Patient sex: M
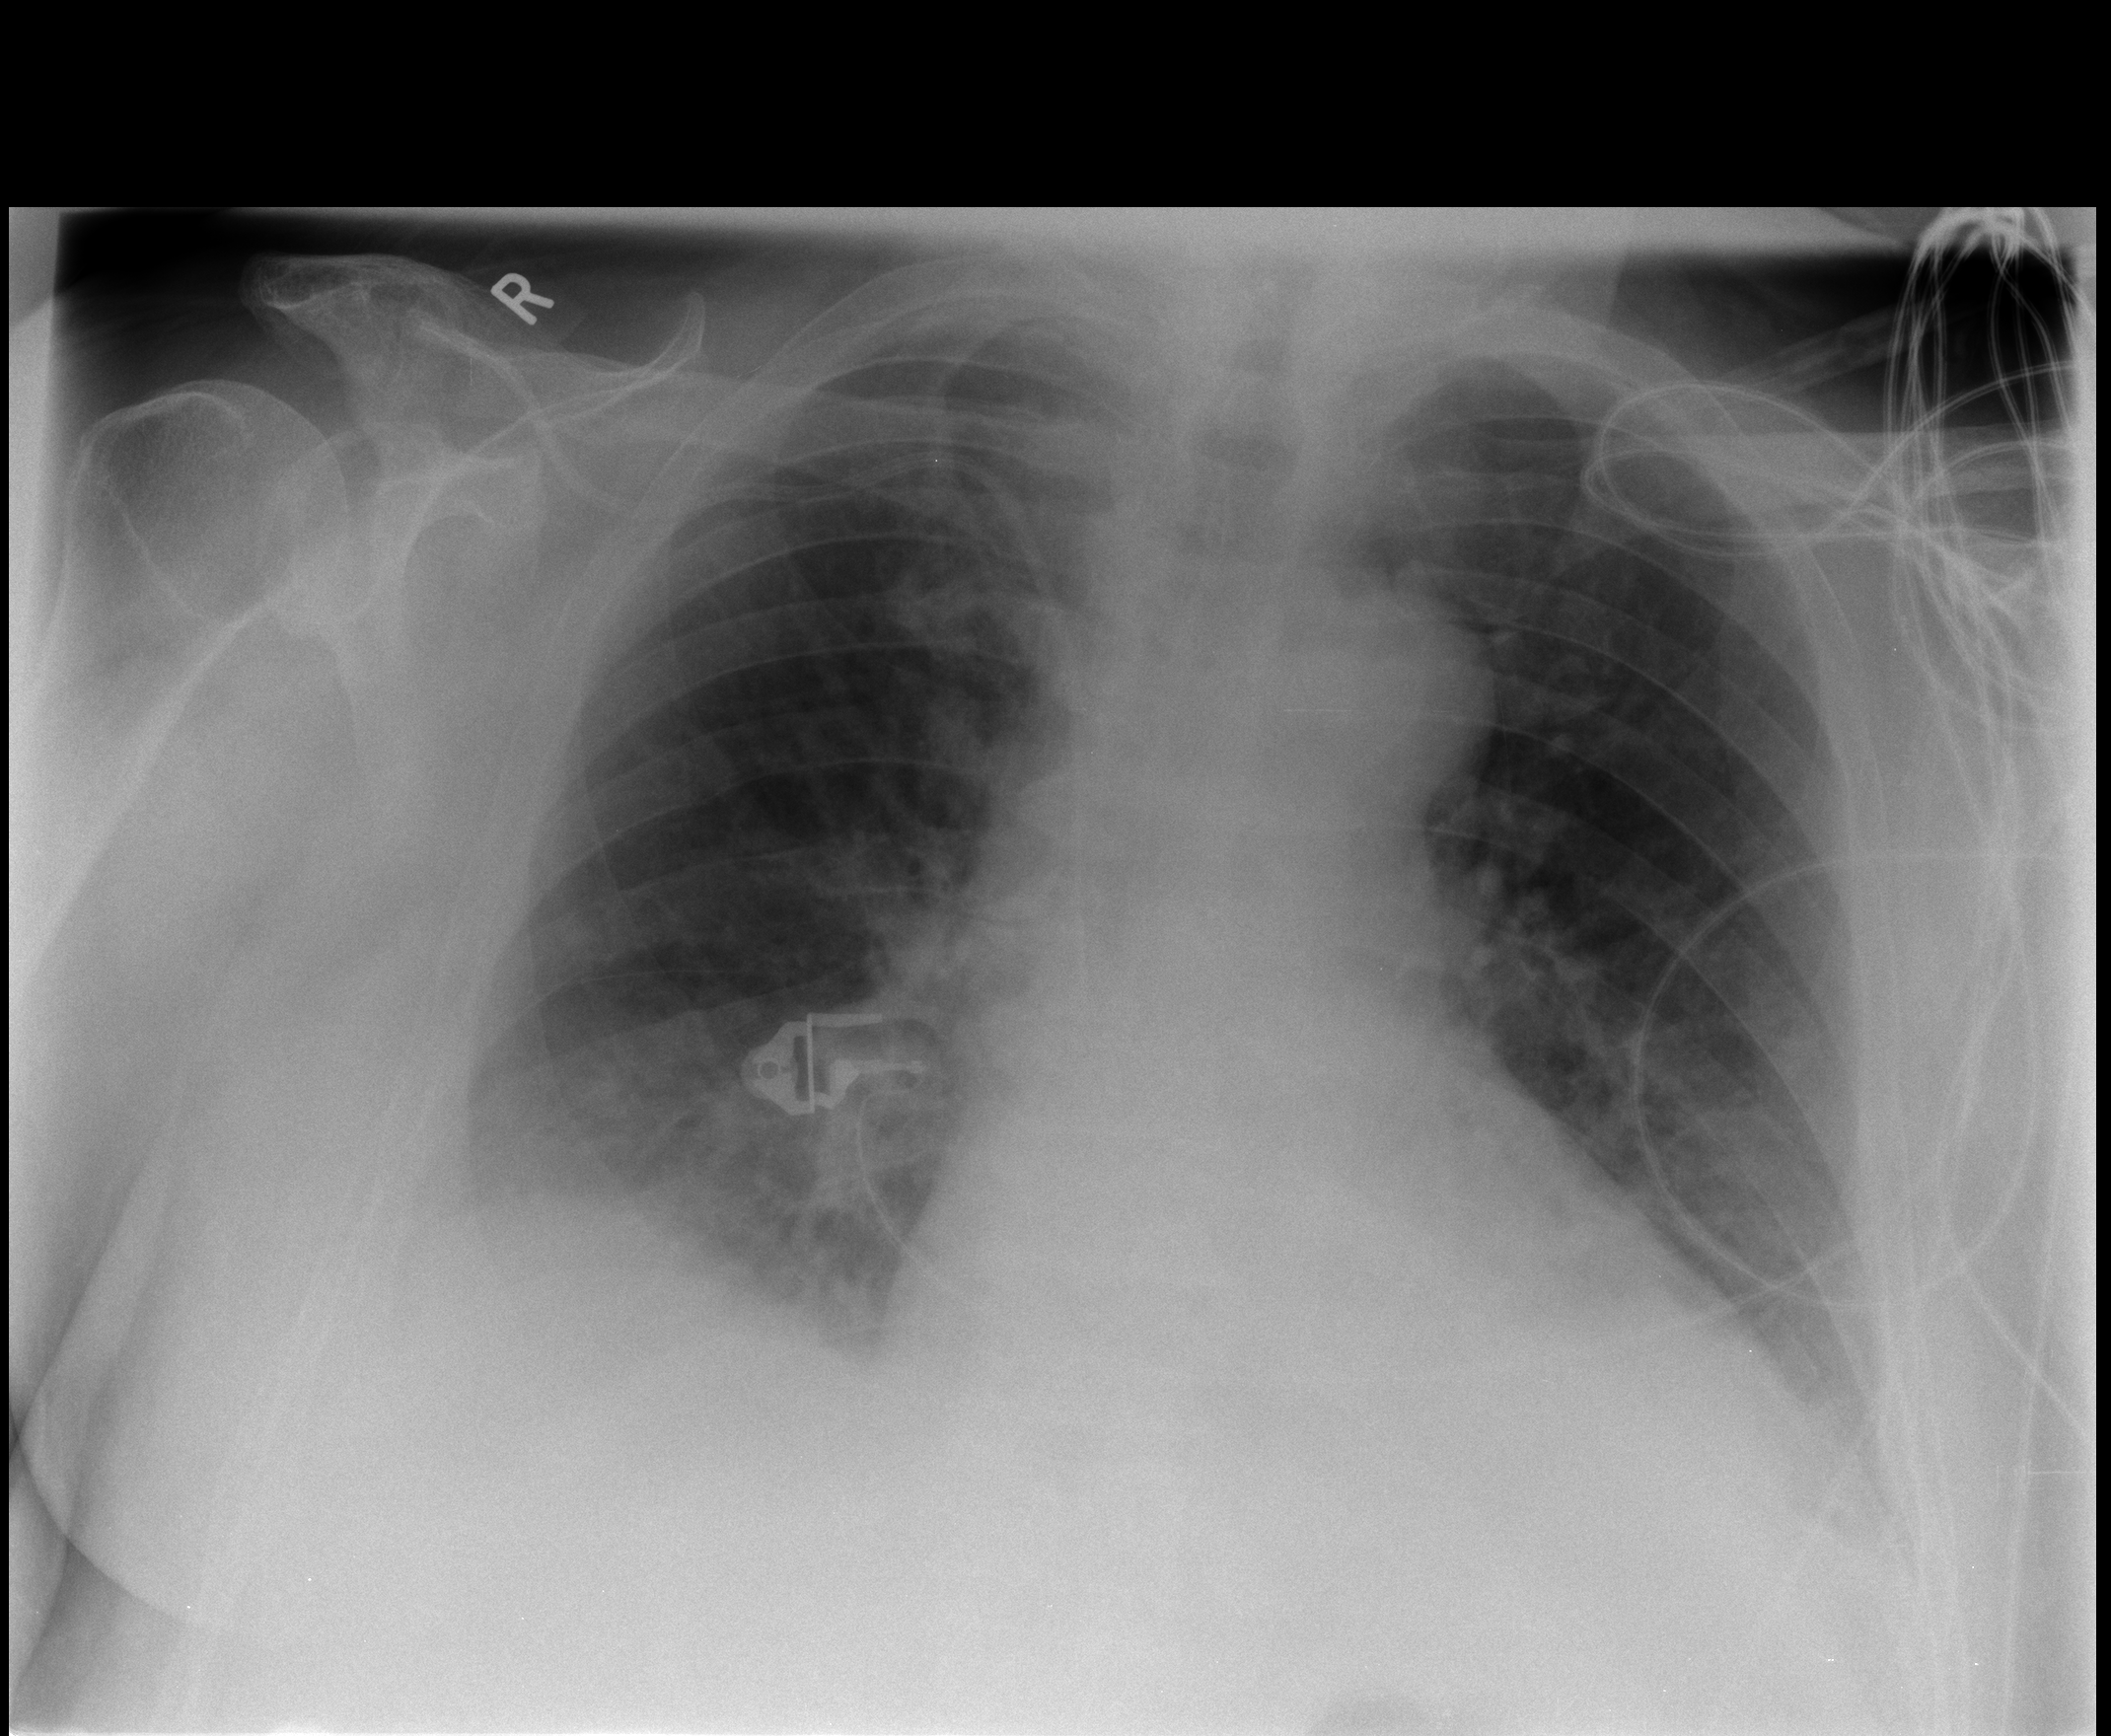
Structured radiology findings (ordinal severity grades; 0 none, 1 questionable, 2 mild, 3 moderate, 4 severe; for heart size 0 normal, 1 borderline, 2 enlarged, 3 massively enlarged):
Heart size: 2
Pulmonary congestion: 3
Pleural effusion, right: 2
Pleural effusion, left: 2
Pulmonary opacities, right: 3
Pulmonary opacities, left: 2
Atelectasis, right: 2
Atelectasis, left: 2